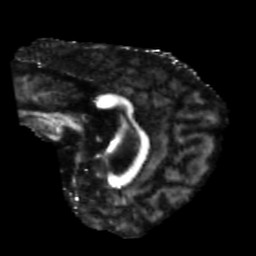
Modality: FA
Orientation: sagittal
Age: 66
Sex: male
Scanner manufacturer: siemens
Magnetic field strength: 3 T
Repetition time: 5.47 s
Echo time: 0.0854 s